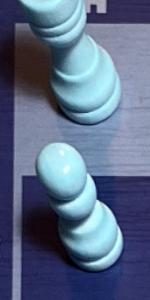
Label: Pawn_White